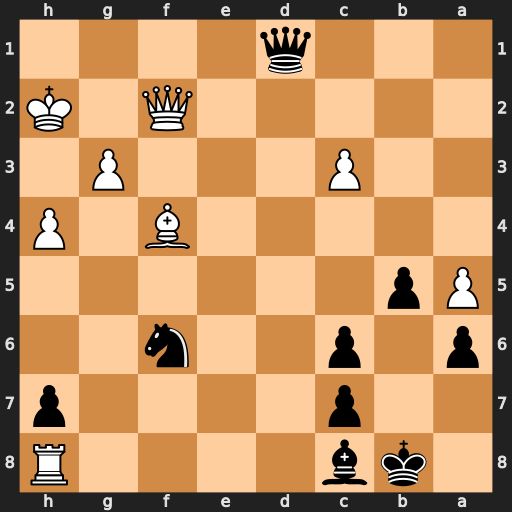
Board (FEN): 1kb4R/2p4p/p1p2n2/Pp6/5B1P/2P3P1/5Q1K/3q4
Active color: b
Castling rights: -
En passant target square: -
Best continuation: Ng4+ Kg2 Nxf2